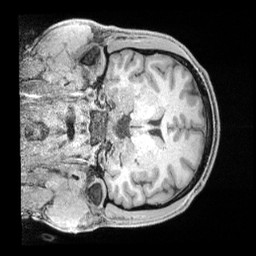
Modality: T1w
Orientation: coronal
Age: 34
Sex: male
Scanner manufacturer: siemens
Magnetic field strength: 3 T
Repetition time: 2 s
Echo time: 0.00211 s